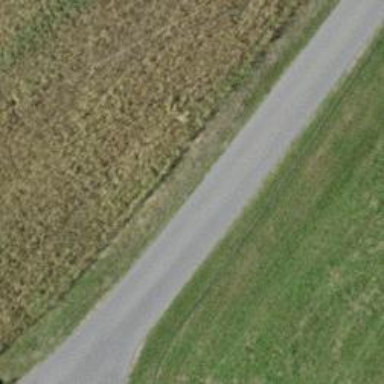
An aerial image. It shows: Unclassified road.